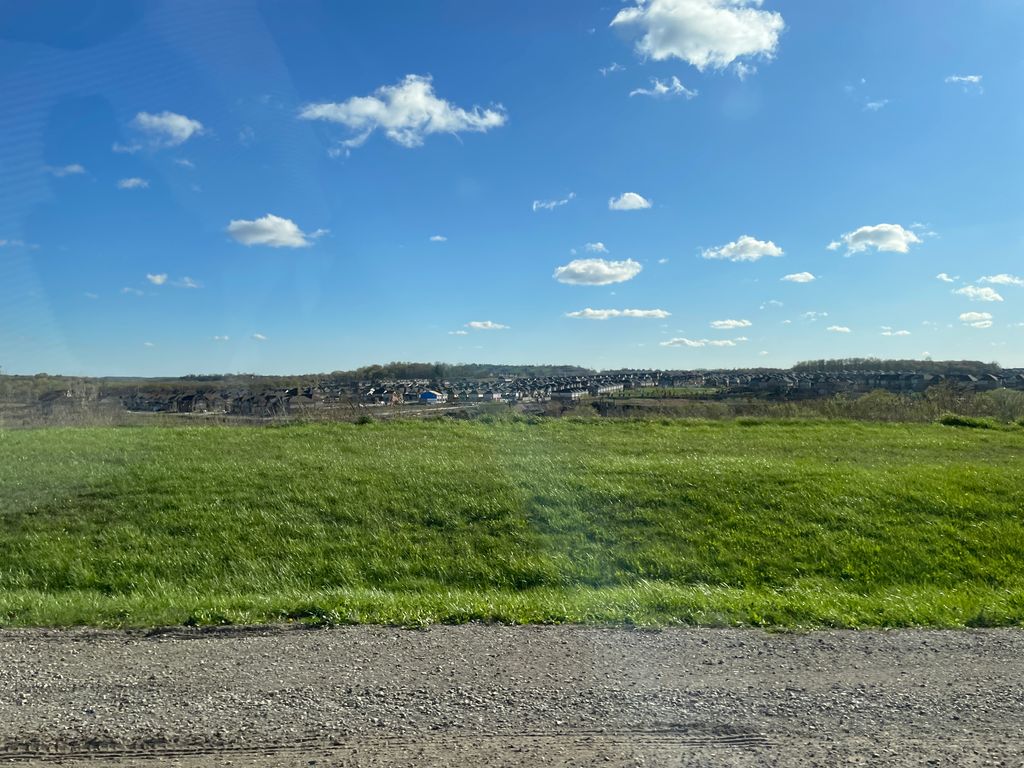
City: kitchener-waterloo